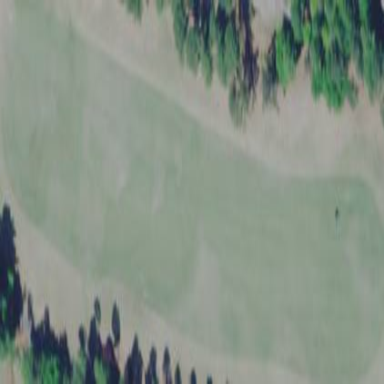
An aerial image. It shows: Grassy area designated as golf fairway.